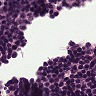
Metastatic tissue present: no